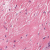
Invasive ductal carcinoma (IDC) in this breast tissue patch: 0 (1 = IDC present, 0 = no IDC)